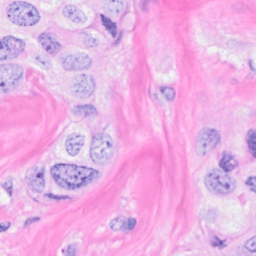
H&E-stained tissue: Breast